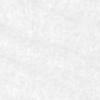
Label: no_change